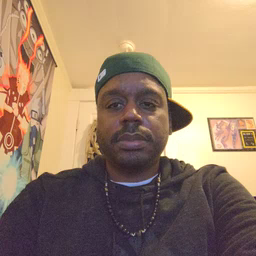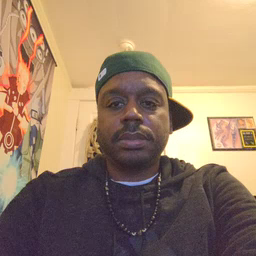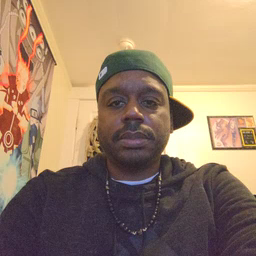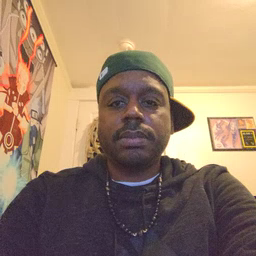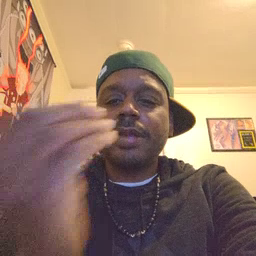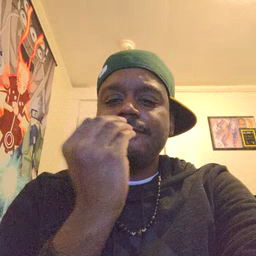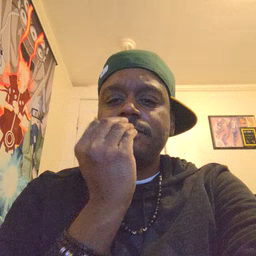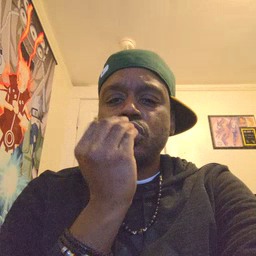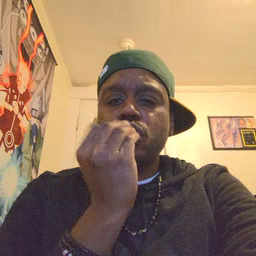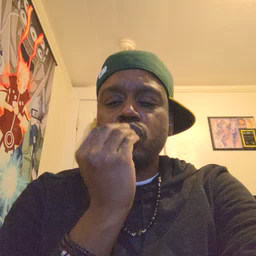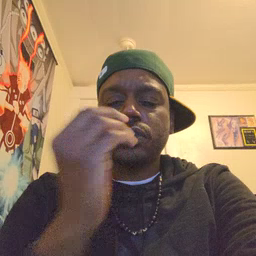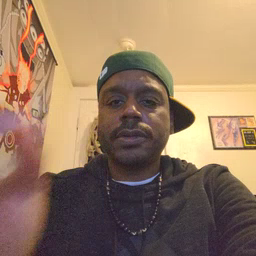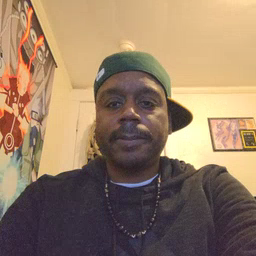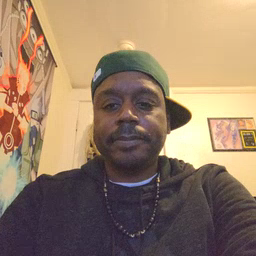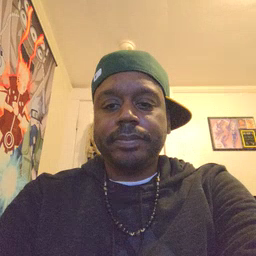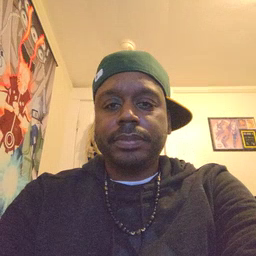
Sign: food